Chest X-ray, AP view. Patient: 61 years old, sex F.
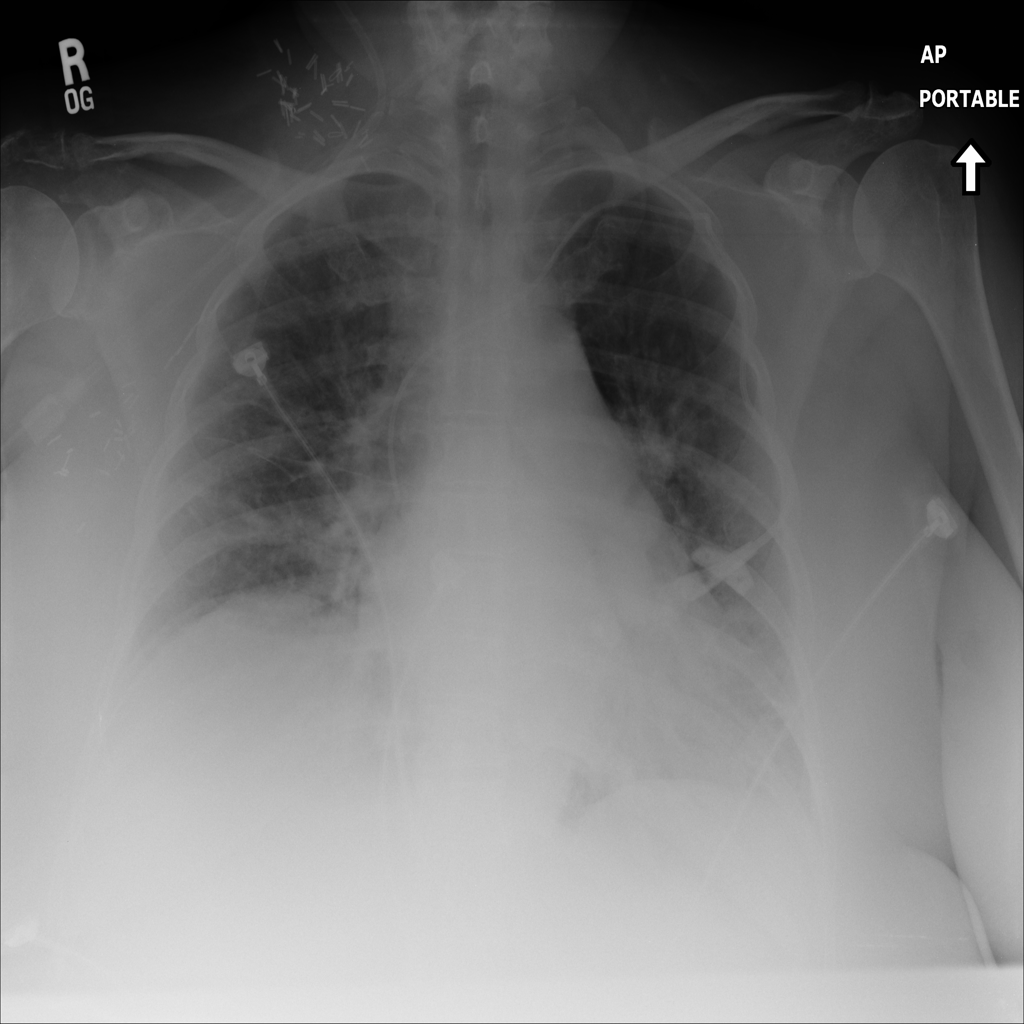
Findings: Edema